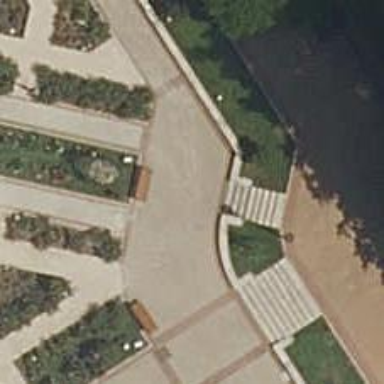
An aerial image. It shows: Steps made of paving stones.